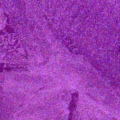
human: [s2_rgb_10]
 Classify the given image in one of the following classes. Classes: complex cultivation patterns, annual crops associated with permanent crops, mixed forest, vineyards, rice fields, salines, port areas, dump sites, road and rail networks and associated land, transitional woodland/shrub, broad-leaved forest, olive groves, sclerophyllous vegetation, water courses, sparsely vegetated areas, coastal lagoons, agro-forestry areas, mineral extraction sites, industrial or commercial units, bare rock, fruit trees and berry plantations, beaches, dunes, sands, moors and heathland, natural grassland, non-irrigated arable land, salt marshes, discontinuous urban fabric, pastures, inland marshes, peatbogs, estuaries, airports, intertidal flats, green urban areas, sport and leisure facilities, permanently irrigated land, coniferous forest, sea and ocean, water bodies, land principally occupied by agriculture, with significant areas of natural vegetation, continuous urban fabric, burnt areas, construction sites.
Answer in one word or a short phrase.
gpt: sea and ocean